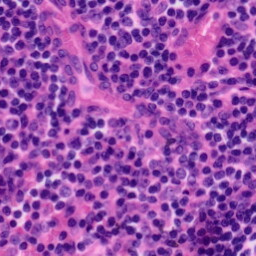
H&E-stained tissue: Tonsil